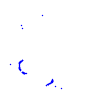
Particle: proton